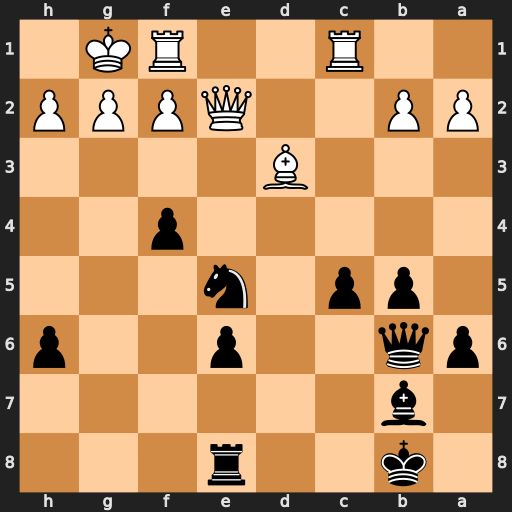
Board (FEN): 1k2r3/1b6/pq2p2p/1pp1n3/5p2/3B4/PP2QPPP/2R2RK1
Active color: b
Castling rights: -
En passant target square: -
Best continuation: Nxd3 Qxd3 Rg8